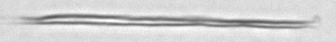
Label: fiber